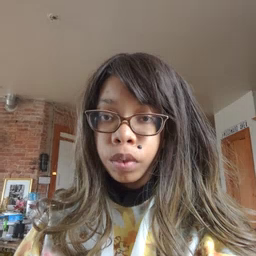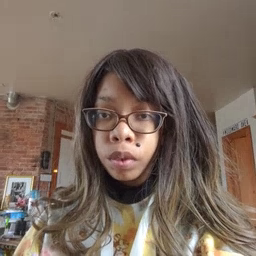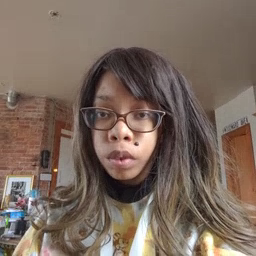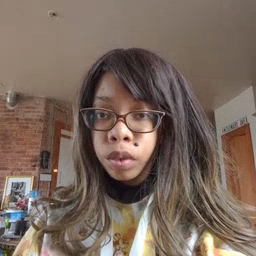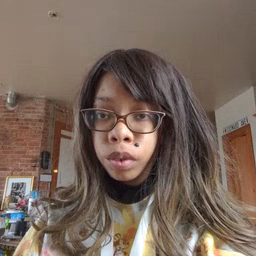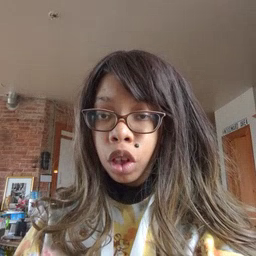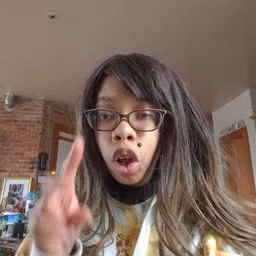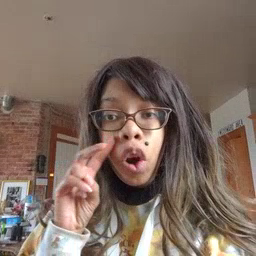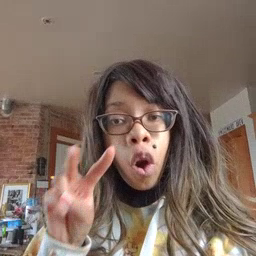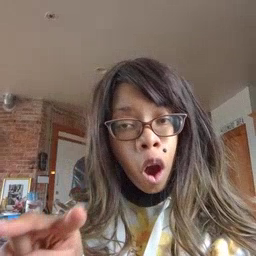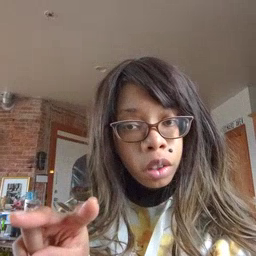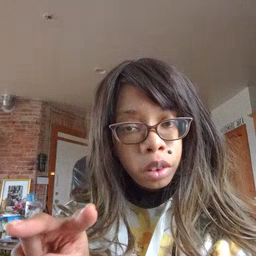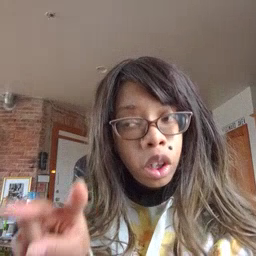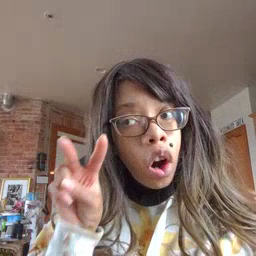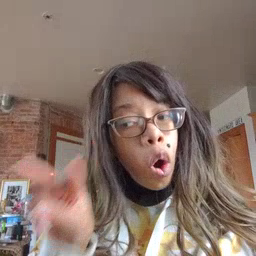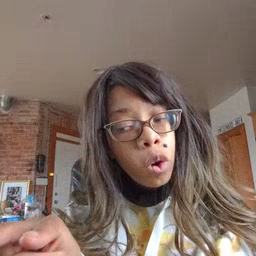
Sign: look